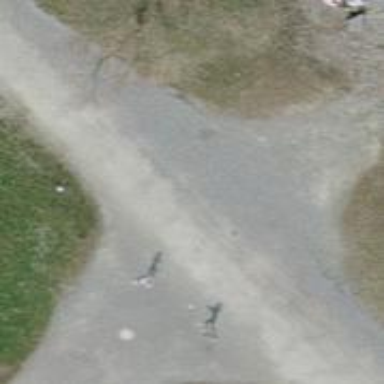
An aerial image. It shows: Footway with surface of fine gravel.